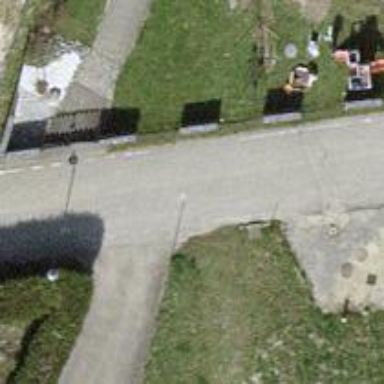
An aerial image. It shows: Smooth asphalt road in residential area.